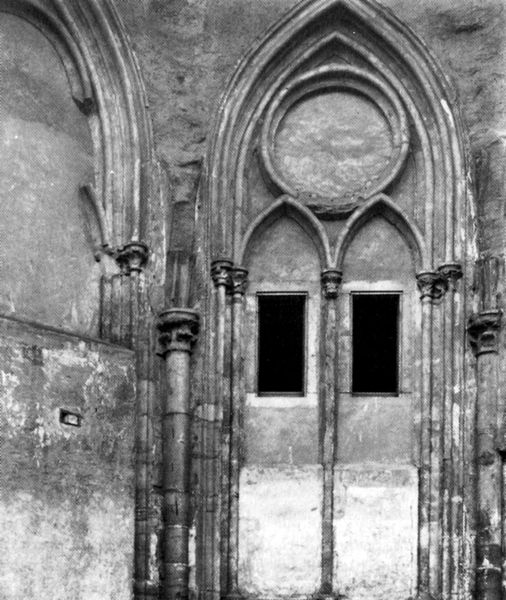
Titel: Benediktinerabtei St. Matthias, Trier
Standort: Trier (EU - D - RP)
Schlagwörter: weiß, ausschnitt, fenster, schwarz, säule, säulen, tür, wand, architektur, stein, tragen, innenraum, kirche, gotik, kreis, rund, bogen, fassade, bündel, mauer, kahl, pilaster, rundbogen, detail, foto, fotografie, bögen, nische, ruine, dom, schwarzweiß, münster, kaputt, spitzbogen, mittelalter, romanik, gothik, lasten, okulus, occulus, okolus, synagoge, lanzetten, zierwerk, freiburg, gotischer bogen, bogen und lisenen